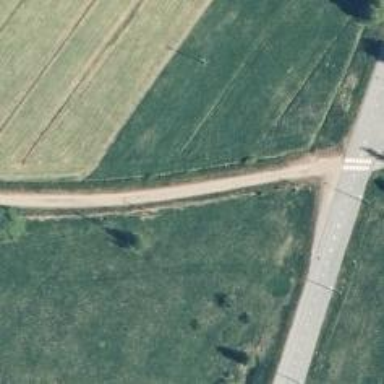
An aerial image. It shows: Asphalt cycle track.